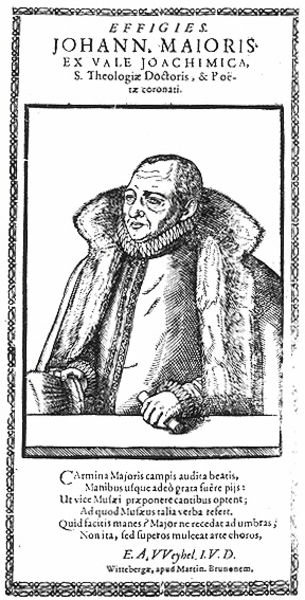
Titel: Bildnis des Johann Major
Künstler: Martin Bruno
Institution: (Seriendruck)
Schlagwörter: hand, mann, umhang, weiß, frankreich, grau, hut, mund, nase, ohr, profil, schwarz, stirn, tisch, zeichnung, blick, malerei, rock, hemd, augen, gesicht, kragen, pelz, rahmen, bild, bildnis, halskrause, herr, hände, portrait, porträt, brüstung, haare, mantel, blatt, brustbild, schrift, papier, grafik, französisch, dick, streng, glatze, name, buch, druck, seite, text, krause, rolle, pelzkragen, halbprofil, runzeln, schreiben, wams, mönch, schriftrolle, gelehrter, kröse, edelmann, johann, latein, mühlradkragen, theologe, matel, hanad, mantal, effigies, lateinische schrift, papirus, johannes groß, dtheologe, textlegende, aristrkat, schrift alt, maioris, carmina, manschettenkragen, johann maioris